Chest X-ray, PA view. Patient: 61 years old, sex F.
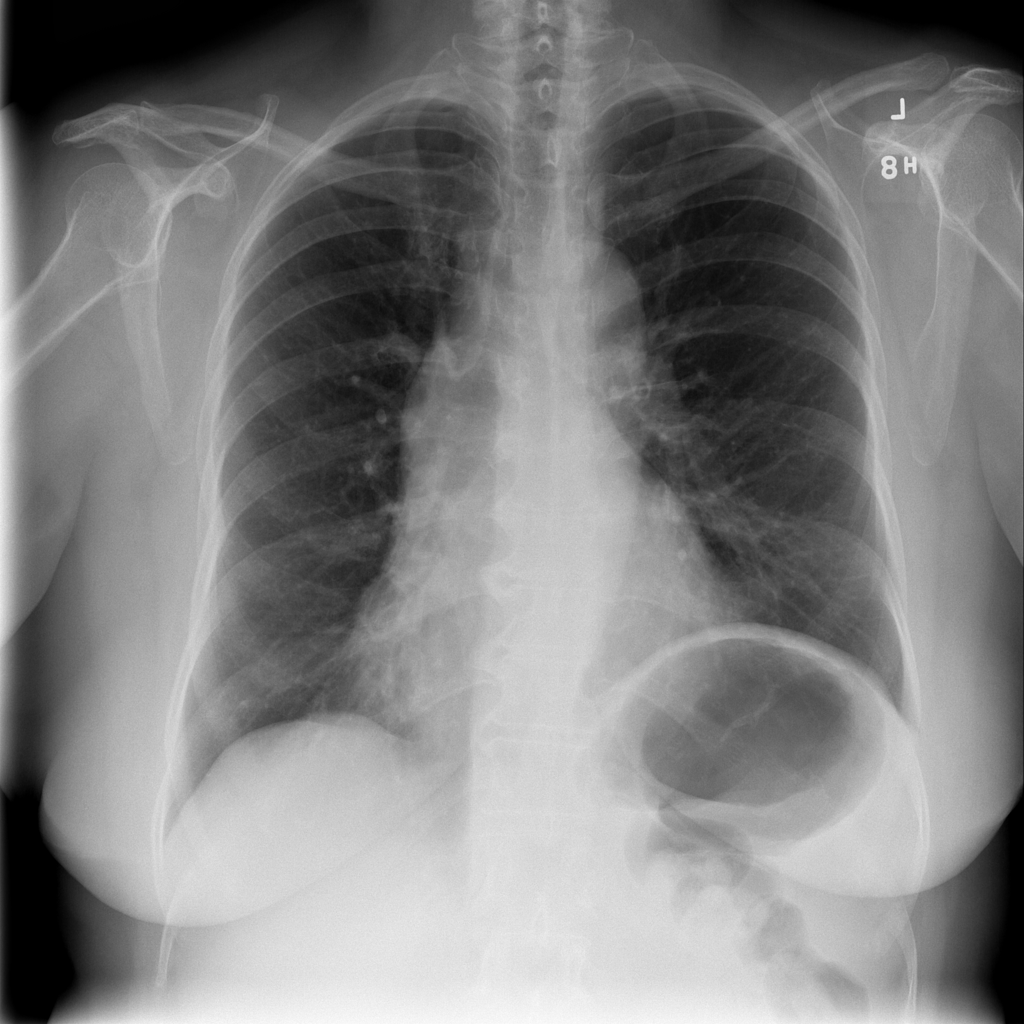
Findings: No Finding